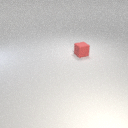
small red rubber cube